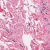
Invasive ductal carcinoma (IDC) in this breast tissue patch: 0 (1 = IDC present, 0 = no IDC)